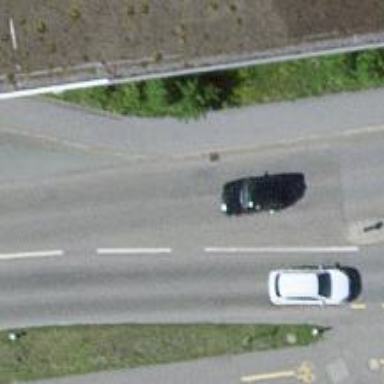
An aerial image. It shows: Tertiary road with asphalt surface.